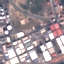
Label: Industrial